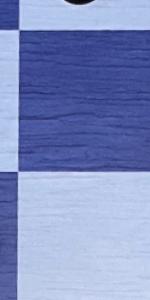
Label: Empty